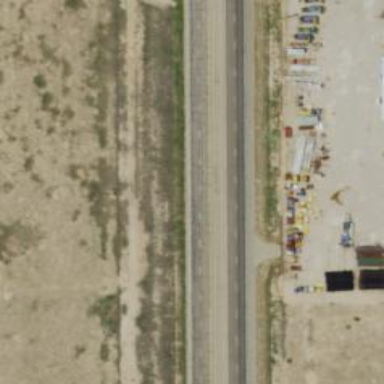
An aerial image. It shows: Expressway with asphalt surface categorized as trunk highway.